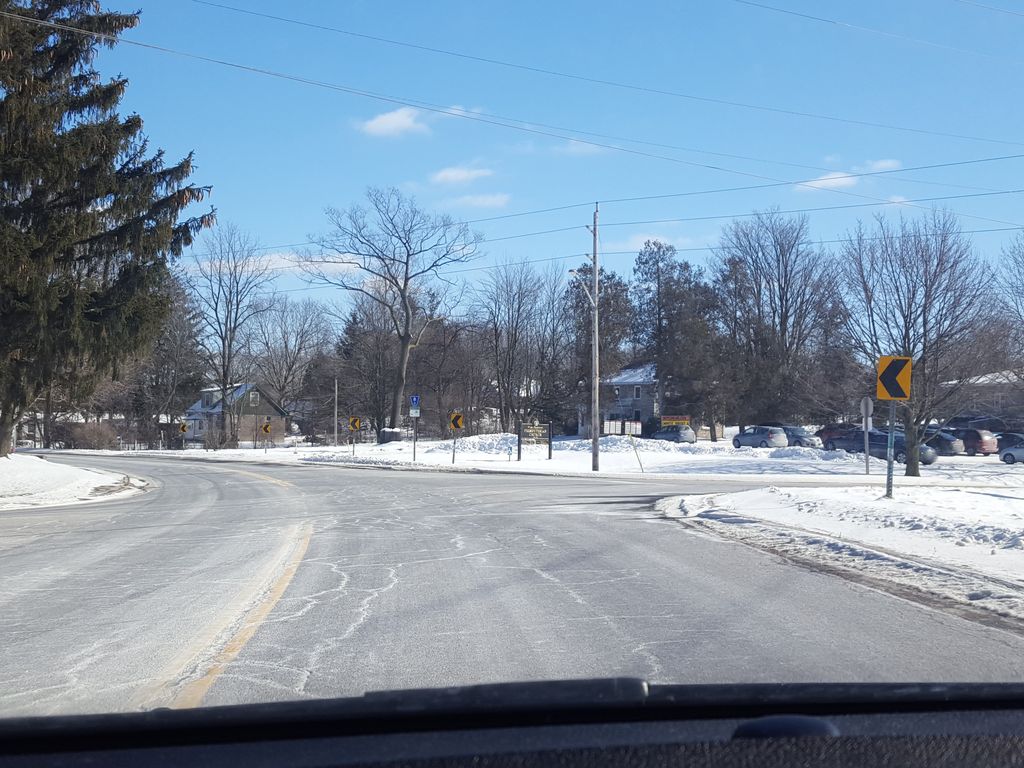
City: hamilton